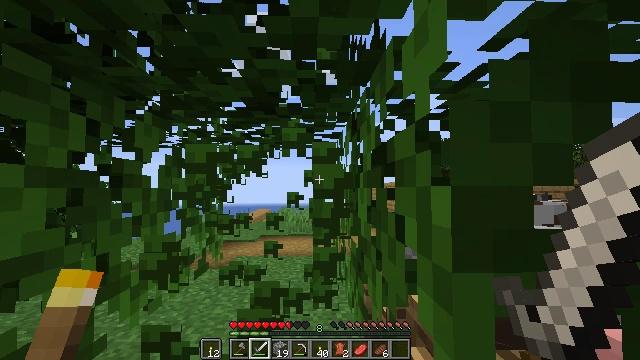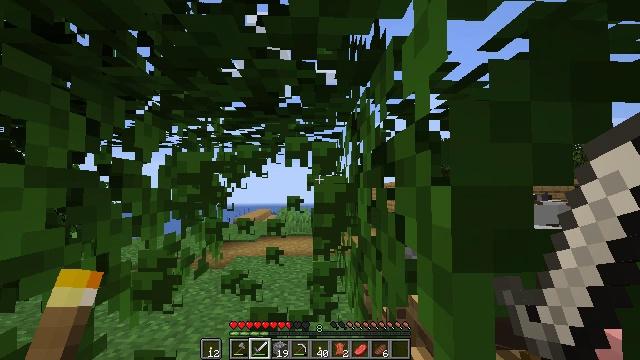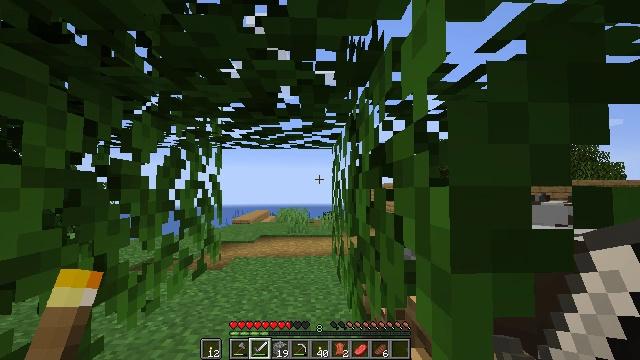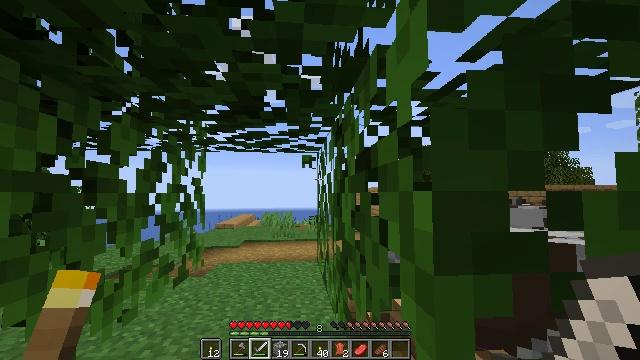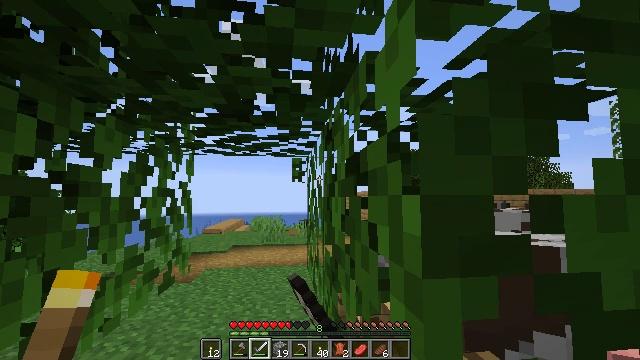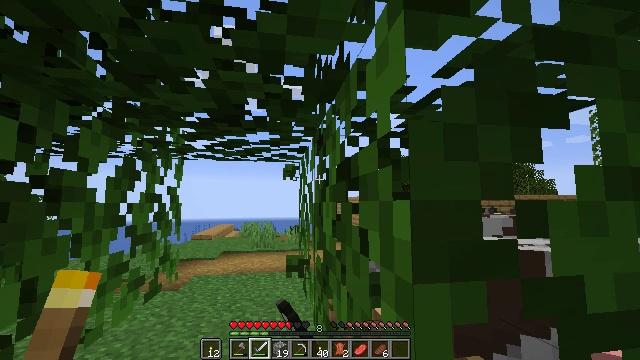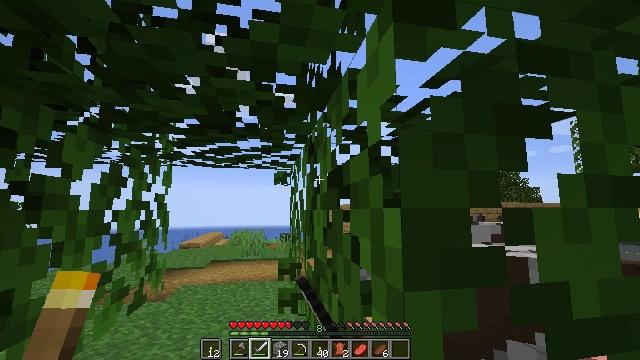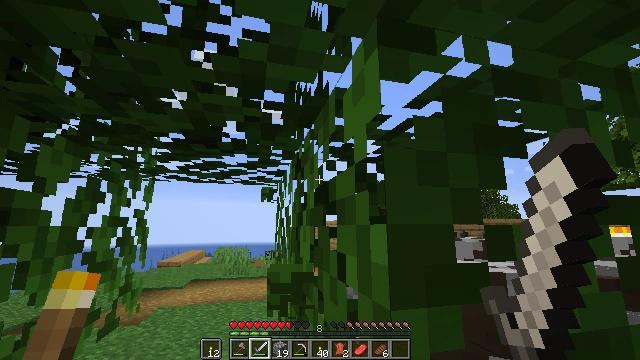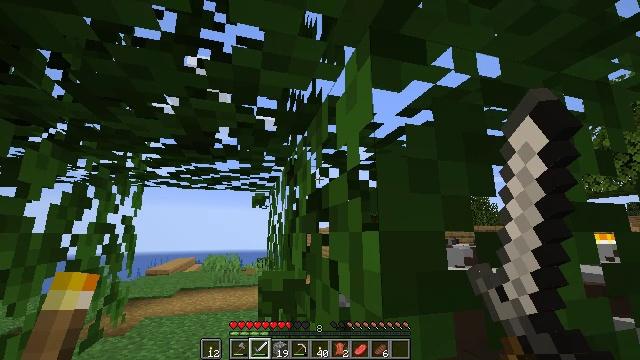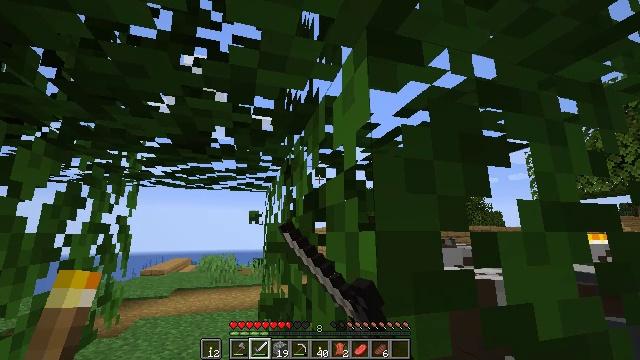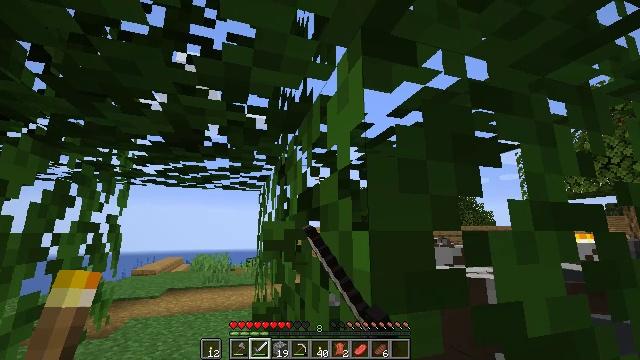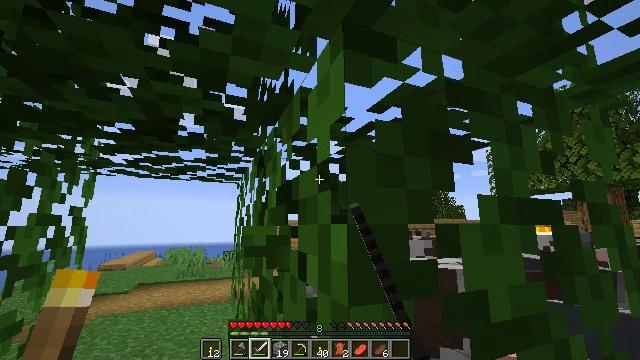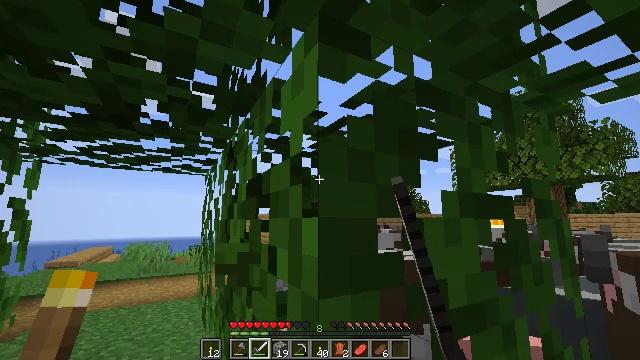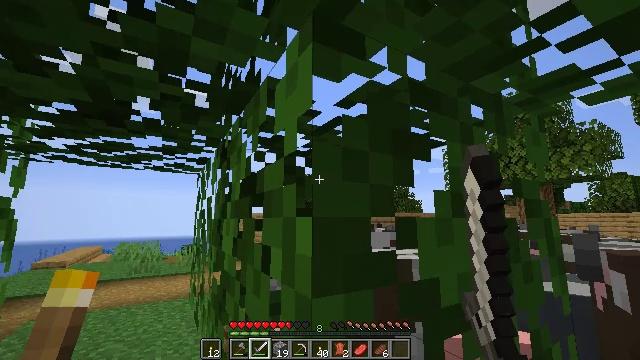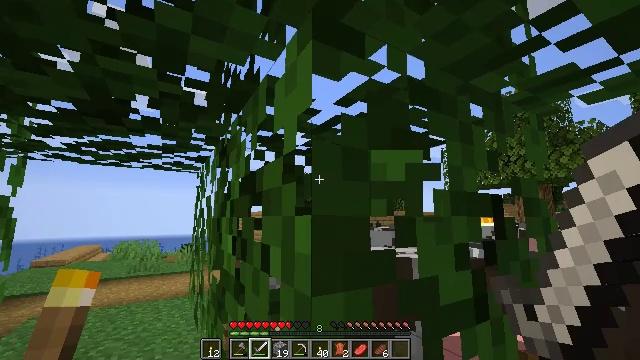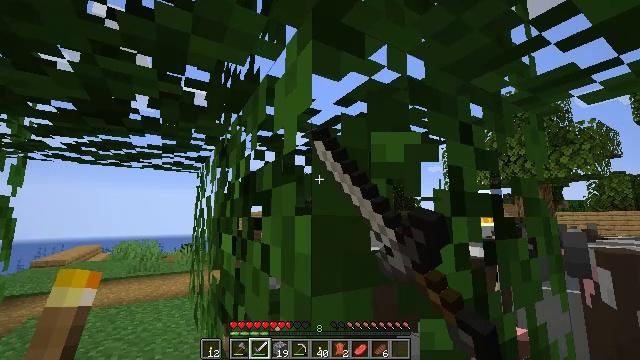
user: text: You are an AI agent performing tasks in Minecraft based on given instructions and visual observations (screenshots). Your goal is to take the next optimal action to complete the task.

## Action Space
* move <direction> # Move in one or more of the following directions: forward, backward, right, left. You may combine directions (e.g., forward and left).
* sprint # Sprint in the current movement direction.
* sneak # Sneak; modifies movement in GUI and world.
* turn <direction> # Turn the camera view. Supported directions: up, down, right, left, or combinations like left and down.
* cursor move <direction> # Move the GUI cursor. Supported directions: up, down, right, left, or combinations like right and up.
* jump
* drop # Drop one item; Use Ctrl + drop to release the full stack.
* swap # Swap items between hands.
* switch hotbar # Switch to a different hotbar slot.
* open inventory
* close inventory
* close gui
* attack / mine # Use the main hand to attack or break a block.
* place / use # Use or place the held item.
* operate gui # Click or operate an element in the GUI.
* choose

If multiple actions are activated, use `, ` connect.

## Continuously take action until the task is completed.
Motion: motion action
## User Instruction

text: Remove oak leaves from branches.
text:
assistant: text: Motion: attack / mine
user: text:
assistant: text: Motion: attack / mine
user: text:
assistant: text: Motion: turn right, attack / mine
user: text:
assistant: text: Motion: turn right, attack / mine
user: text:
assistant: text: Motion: turn right and up, attack / mine
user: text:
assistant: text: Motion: turn right and up, attack / mine
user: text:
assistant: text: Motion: turn right and up, attack / mine
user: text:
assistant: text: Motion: turn right and up
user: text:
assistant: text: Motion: no_op
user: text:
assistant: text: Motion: turn right
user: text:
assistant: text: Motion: turn right and down
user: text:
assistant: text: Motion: turn right and down
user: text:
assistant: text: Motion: turn right
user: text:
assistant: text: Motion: attack / mine
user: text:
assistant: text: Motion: attack / mine
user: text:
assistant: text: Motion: attack / mine
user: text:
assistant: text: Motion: attack / mine
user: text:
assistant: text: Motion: attack / mine
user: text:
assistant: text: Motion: attack / mine
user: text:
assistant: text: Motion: attack / mine
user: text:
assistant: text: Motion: attack / mine
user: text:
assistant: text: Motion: attack / mine
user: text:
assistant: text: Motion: turn left, attack / mine
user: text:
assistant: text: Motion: turn left, attack / mine
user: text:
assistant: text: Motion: turn left, attack / mine
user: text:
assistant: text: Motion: turn left, attack / mine
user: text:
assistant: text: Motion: attack / mine
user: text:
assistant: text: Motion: attack / mine
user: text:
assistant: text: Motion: attack / mine
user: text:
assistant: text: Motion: attack / mine